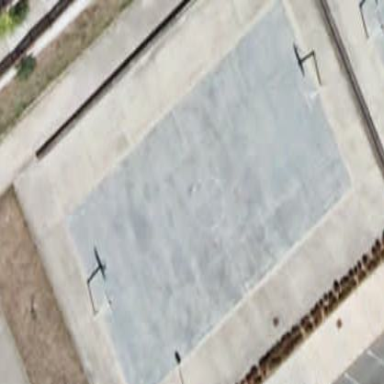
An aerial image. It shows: Basketball court located in leisure land pitch.